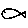
Label: fish